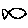
Label: fish